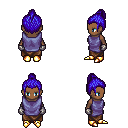
a pixel art fantasy rpg character, female body template, human, dark skin, chain tabard jacket, robe skirt, blue short topknot hairstyle, metal gloves, gold boots, four views (front, back, left, right), 2x2 character sprite sheet, small pixel art, hard edges, no anti-aliasing